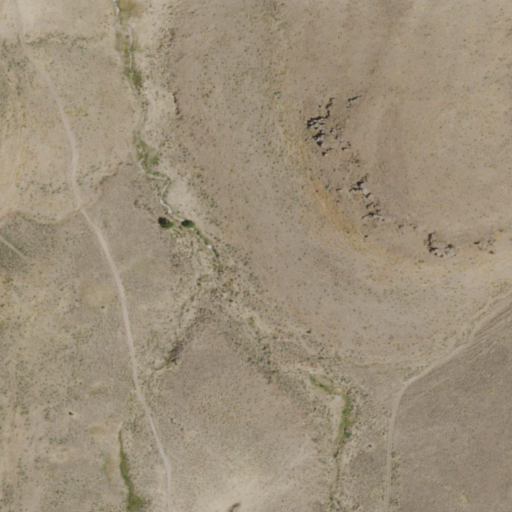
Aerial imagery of valley in Nevada named West Fork Rattlesnake Canyon containing grassland and shrub